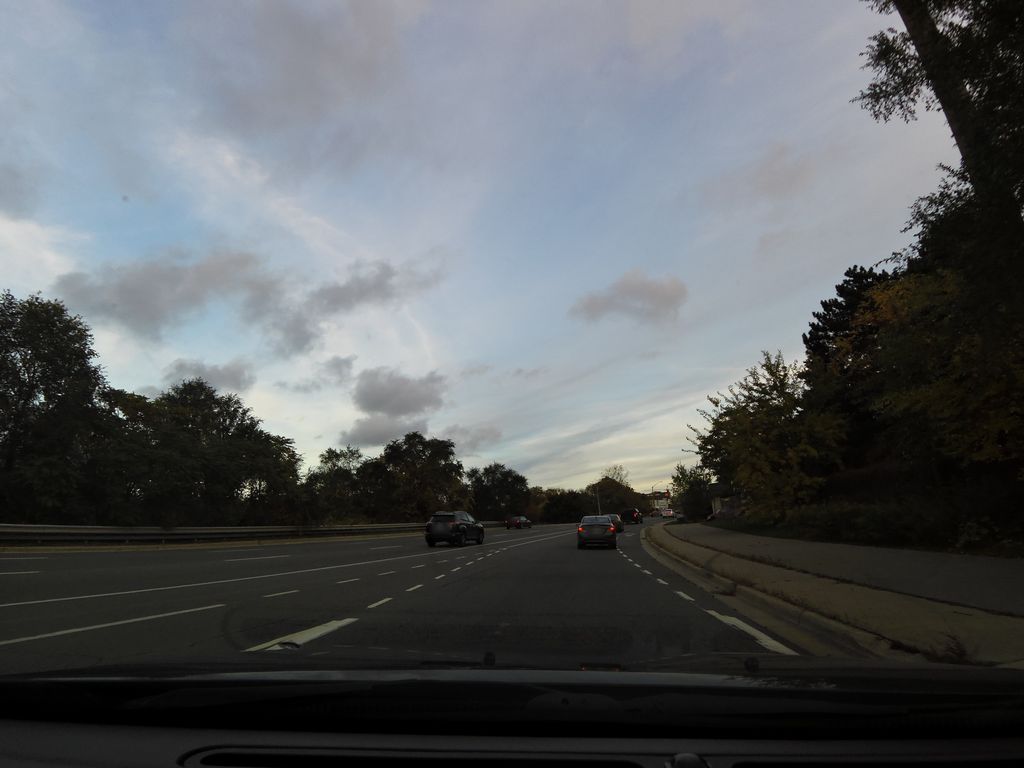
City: hamilton